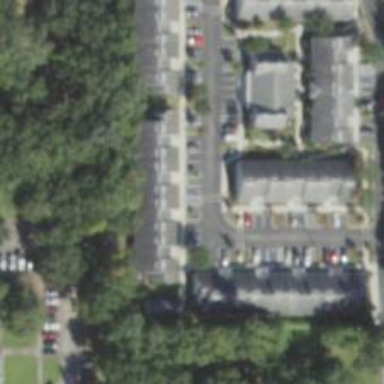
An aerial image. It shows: Parking space is available.